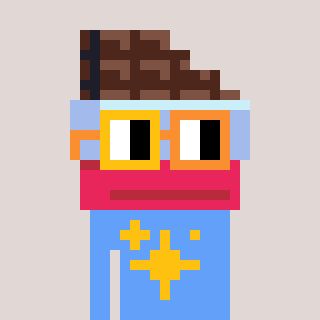
a pixel art character with square yellow and orange glasses, a chocolate-shaped head and a blue-colored body on a warm background